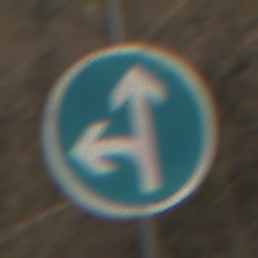
Verkehrszeichen: VorgeschriebeneFahrtrichtungGeradeausOderLinks
Umgebung: Outdoor, Nature
Tageszeit: MorningAfternoon
Wetter: Clear
Licht: Natural
Jahreszeit: Winter
Kontrast: HighContrast